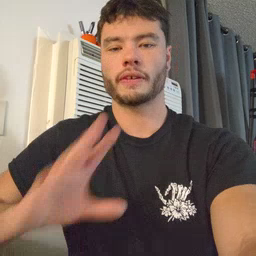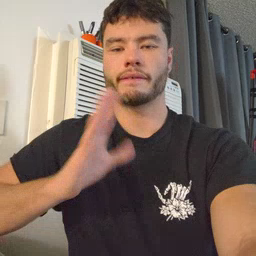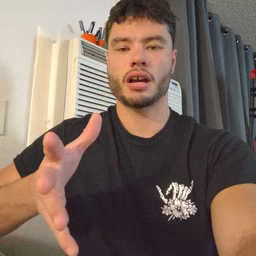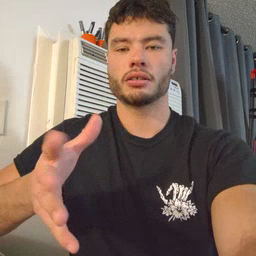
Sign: fine